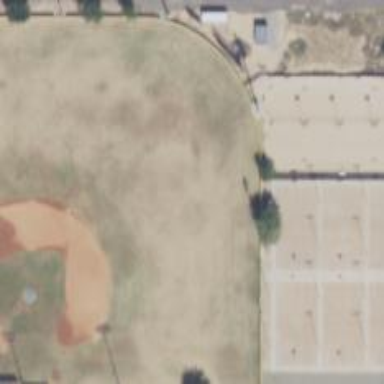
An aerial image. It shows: Baseball pitch for leisure land.